Field crop: maize
Growth stage: 1
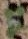
Species: chenopodium